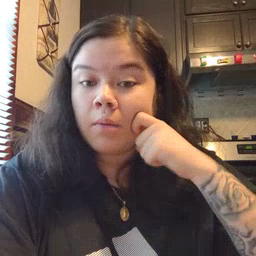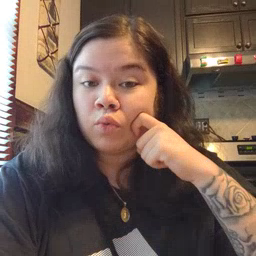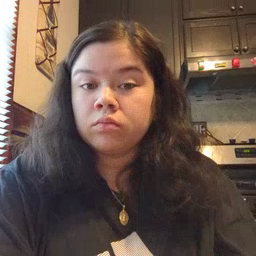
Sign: apple